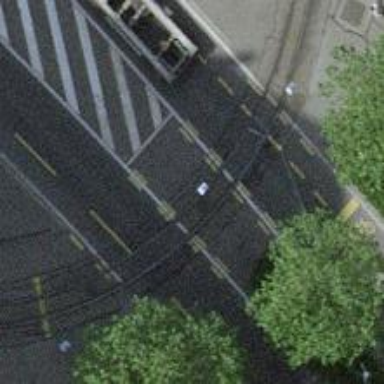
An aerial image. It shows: Tram level crossing on railway.